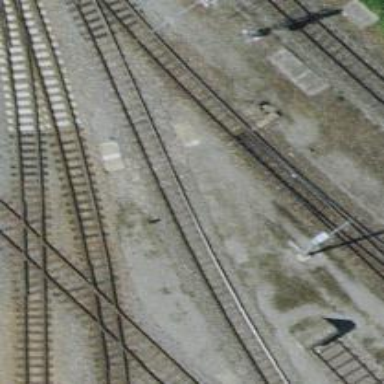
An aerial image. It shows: Railway switch.